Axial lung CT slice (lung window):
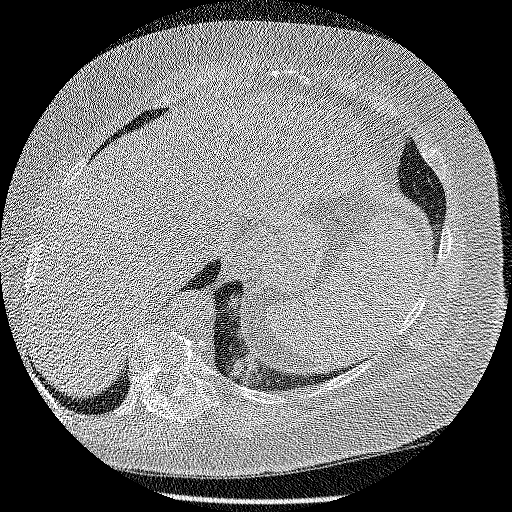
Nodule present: no